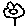
Label: flower